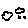
Label: cloud